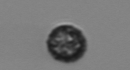
Label: Pseudochattonella_farcimen